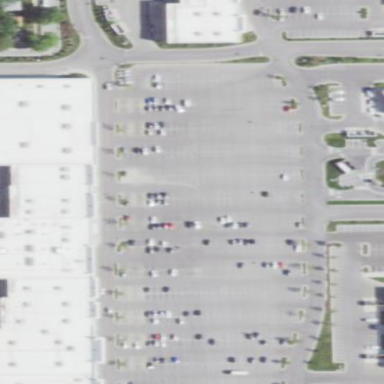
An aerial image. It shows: Retail area.